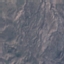
Land use / land cover: HerbaceousVegetation